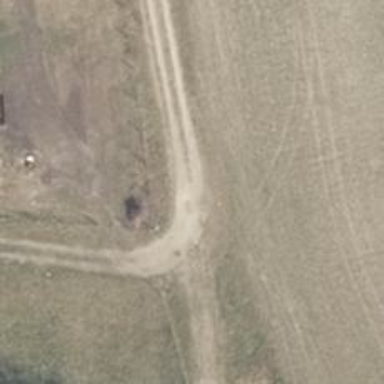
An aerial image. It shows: Track road with grade4 tracktype.